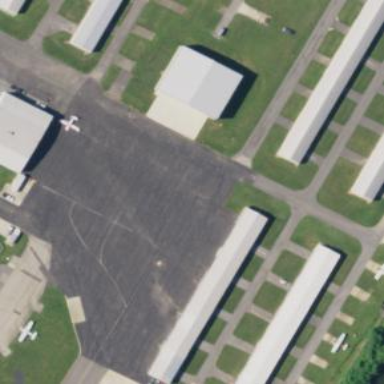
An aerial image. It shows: Hangar.